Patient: sex F, age 29
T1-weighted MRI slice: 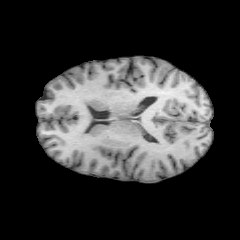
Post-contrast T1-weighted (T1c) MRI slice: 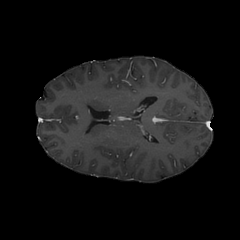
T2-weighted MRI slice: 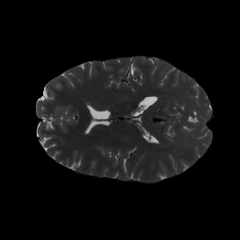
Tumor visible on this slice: no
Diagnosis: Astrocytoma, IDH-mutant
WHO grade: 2